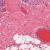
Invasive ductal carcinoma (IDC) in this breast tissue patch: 0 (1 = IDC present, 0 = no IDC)